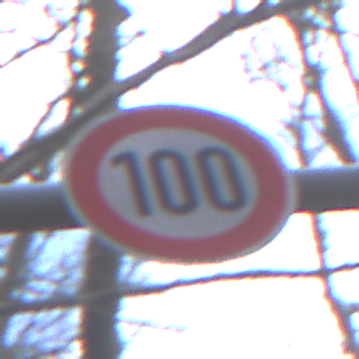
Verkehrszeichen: Geschwindigkeit100
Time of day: MorningAfternoon
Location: Outdoor (Nature)
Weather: PartlyCloudy
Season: NotSpecified
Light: Natural